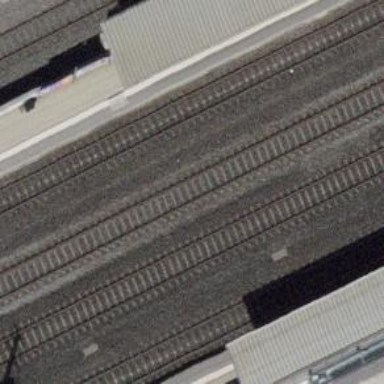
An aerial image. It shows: Railway stop with public transport stop position.